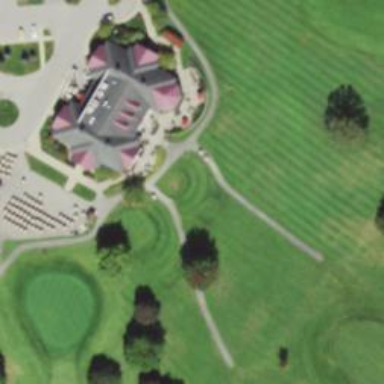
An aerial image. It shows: Golf cartpath that is also road path.